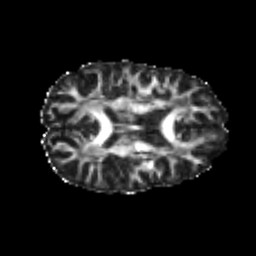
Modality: FA
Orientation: axial
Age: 20
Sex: female
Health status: healthy
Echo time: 0.074 s